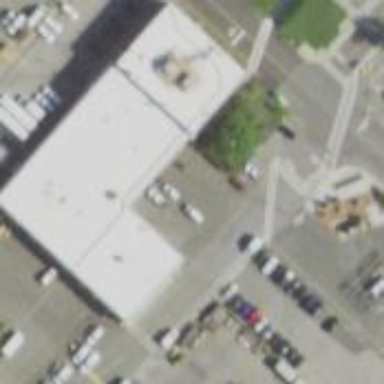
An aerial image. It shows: Industrial building.